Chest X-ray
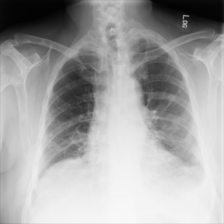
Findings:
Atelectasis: negative
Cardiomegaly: negative
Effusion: negative
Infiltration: negative
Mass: negative
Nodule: negative
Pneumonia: negative
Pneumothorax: negative
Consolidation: negative
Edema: negative
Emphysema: negative
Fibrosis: negative
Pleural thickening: negative
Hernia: negative